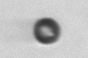
Label: bead